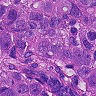
Metastatic tissue present: yes